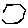
Label: hexagon